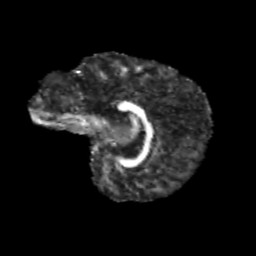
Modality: FA
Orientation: sagittal
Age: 13
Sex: female
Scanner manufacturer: siemens
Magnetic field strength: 3 T
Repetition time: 3.8 s
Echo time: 0.07 s